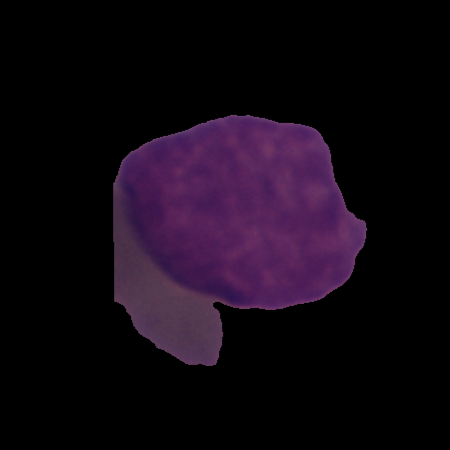
Label: cancer